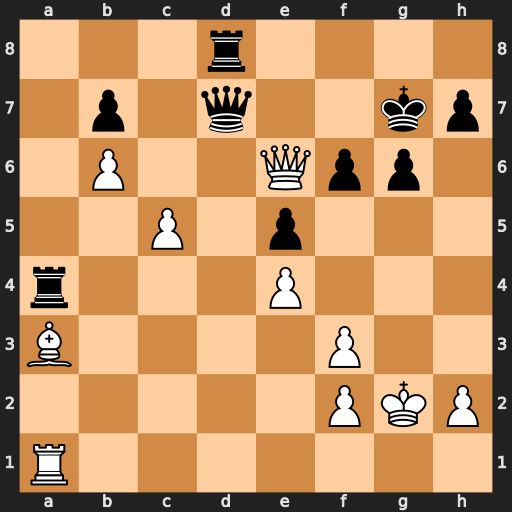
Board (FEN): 3r4/1p1q2kp/1P2Qpp1/2P1p3/r3P3/B4P2/5PKP/R7
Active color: w
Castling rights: -
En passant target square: -
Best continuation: Qxd7+ Rxd7 c6